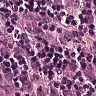
Metastatic tissue present: yes